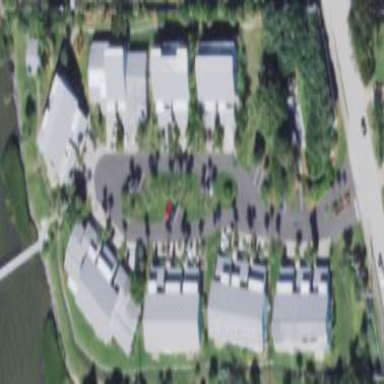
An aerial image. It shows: Condominium in residential area.